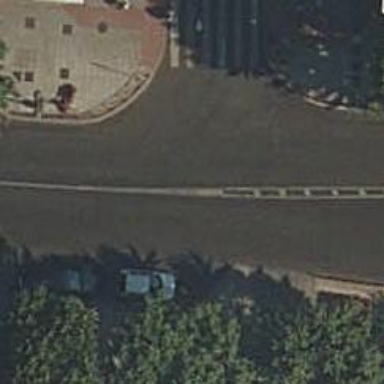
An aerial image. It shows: Tertiary road with asphalt surface. There is shared lane for cyclists.